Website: lowes
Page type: customer-info-address
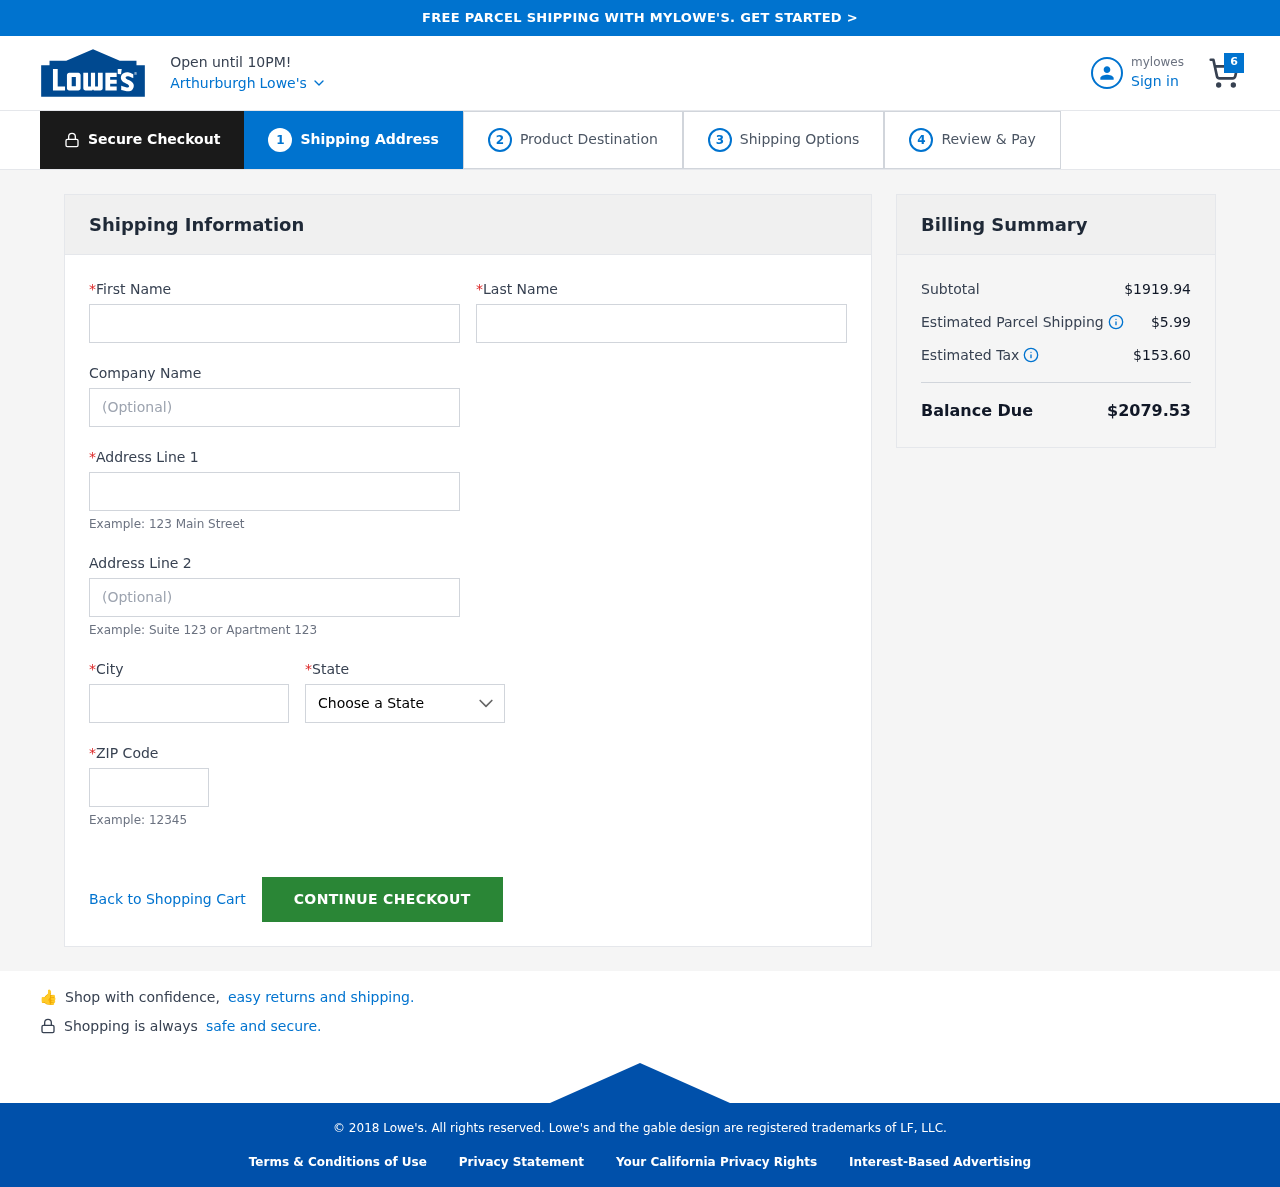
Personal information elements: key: PII_CITY
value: Arthurburgh
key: PII_COMPANY
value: Obrien, Schultz and Mejia
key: PII_FIRSTNAME
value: Christopher
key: PII_LASTNAME
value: Jones
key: PII_POSTCODE
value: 98362
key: PII_STATE
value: Maryland
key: PII_STREET
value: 202 Jeffrey Spur
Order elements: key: ORDER_NUM_ITEMS
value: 6
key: ORDER_SUBTOTAL
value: $1919.94
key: ORDER_SHIPPING_COST
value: $5.99
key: ORDER_TAX
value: $153.60
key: ORDER_TOTAL
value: $2079.53